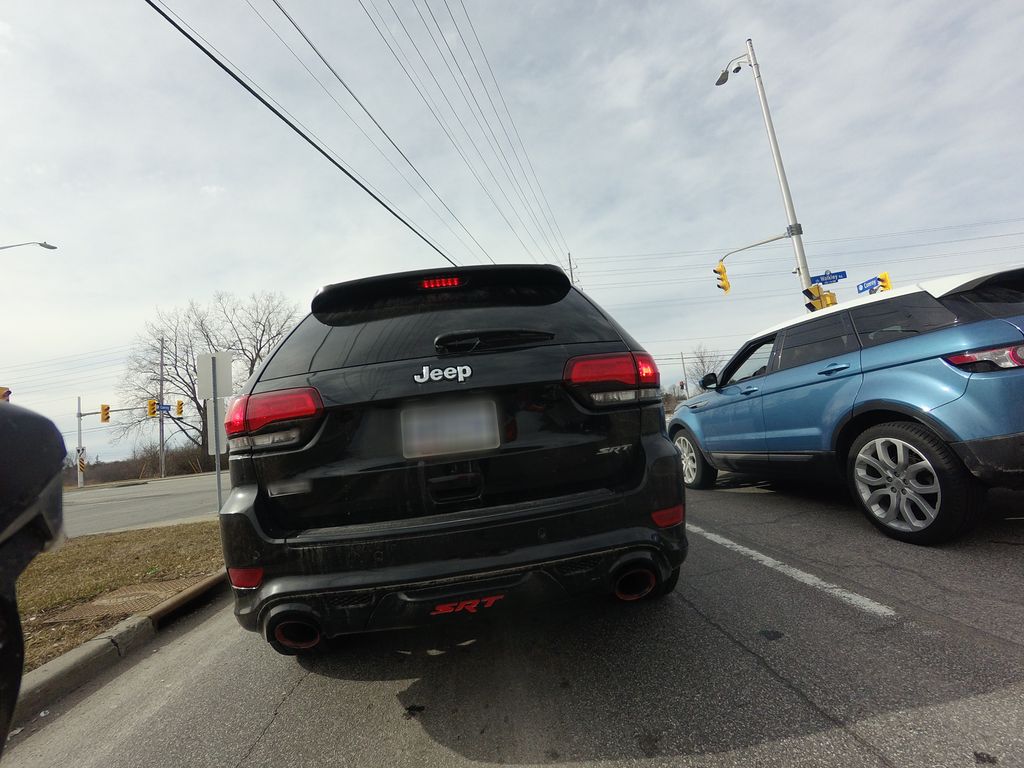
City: ottawa-gatineau